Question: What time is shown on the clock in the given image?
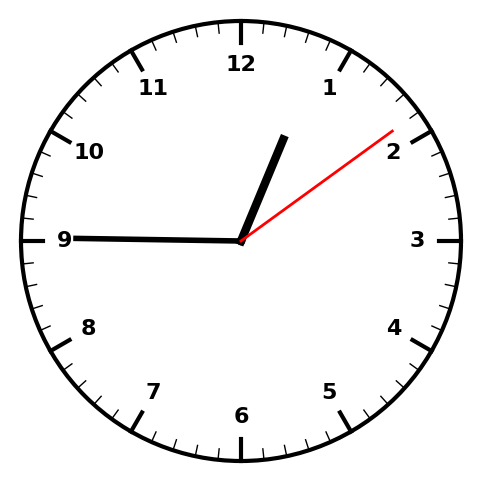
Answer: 12:45:09